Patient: sex M, age 64
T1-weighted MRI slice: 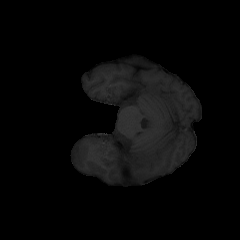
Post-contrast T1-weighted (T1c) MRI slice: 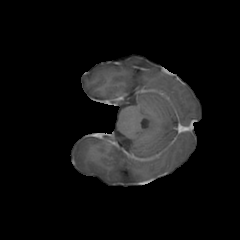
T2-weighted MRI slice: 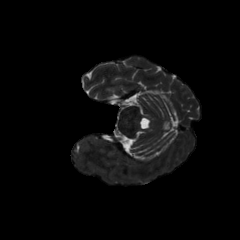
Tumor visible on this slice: no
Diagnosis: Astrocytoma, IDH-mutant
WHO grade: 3